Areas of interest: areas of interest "Xishuangbanna Xishuangbanna Vocational and Technical College Menglong New Campus"
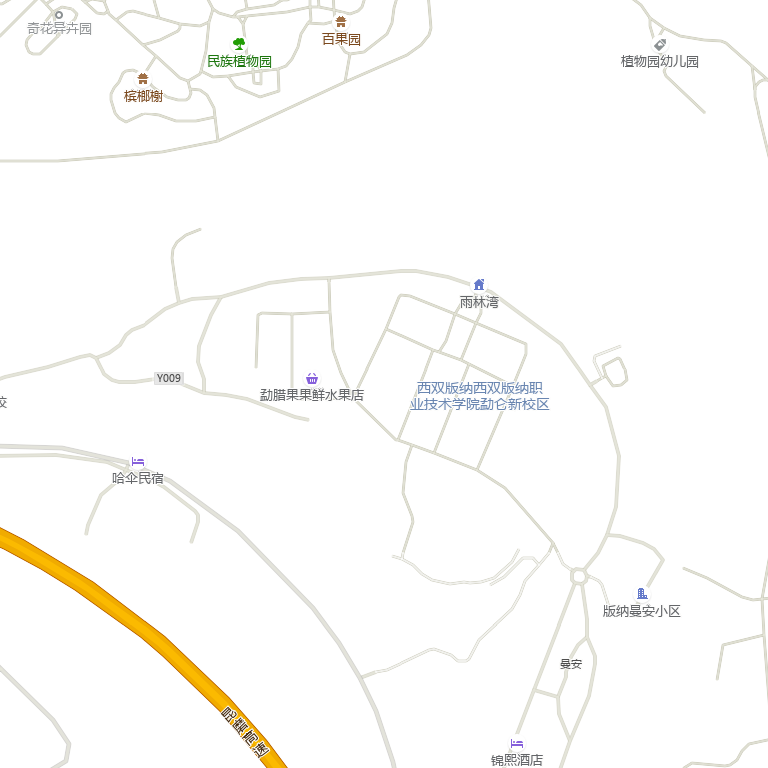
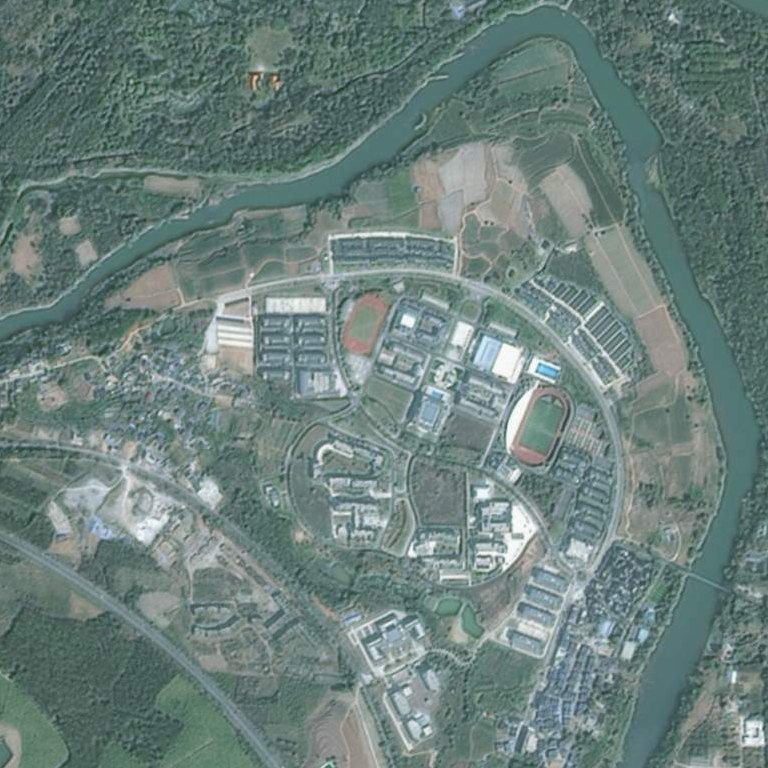